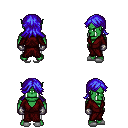
a pixel art fantasy rpg character, male body template, orc, green skin, red robe, white pants, blue loose hair, metal gloves, white slippers, four views (front, back, left, right), 2x2 character sprite sheet, small pixel art, hard edges, no anti-aliasing